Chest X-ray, PA view. Patient: 42 years old, sex F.
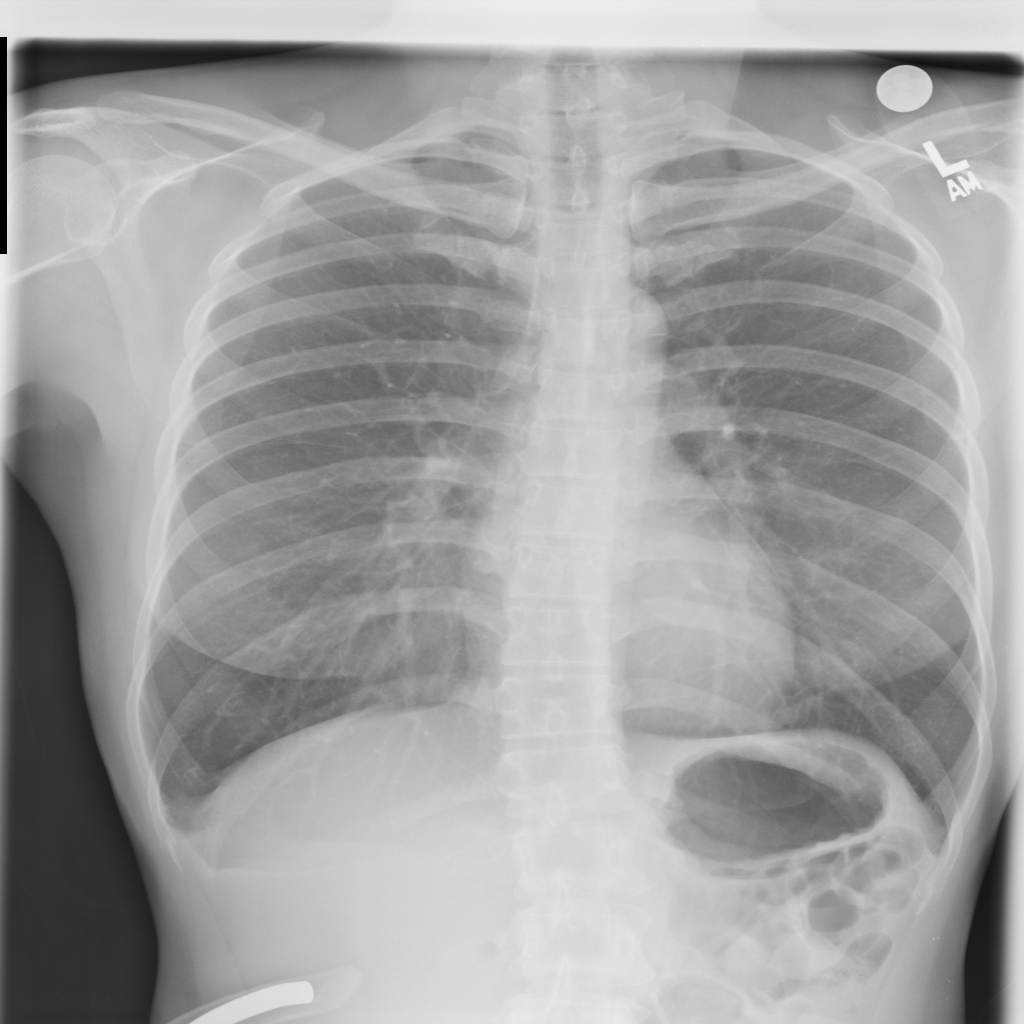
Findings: No Finding